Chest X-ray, PA view. Patient: 70 years old, sex M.
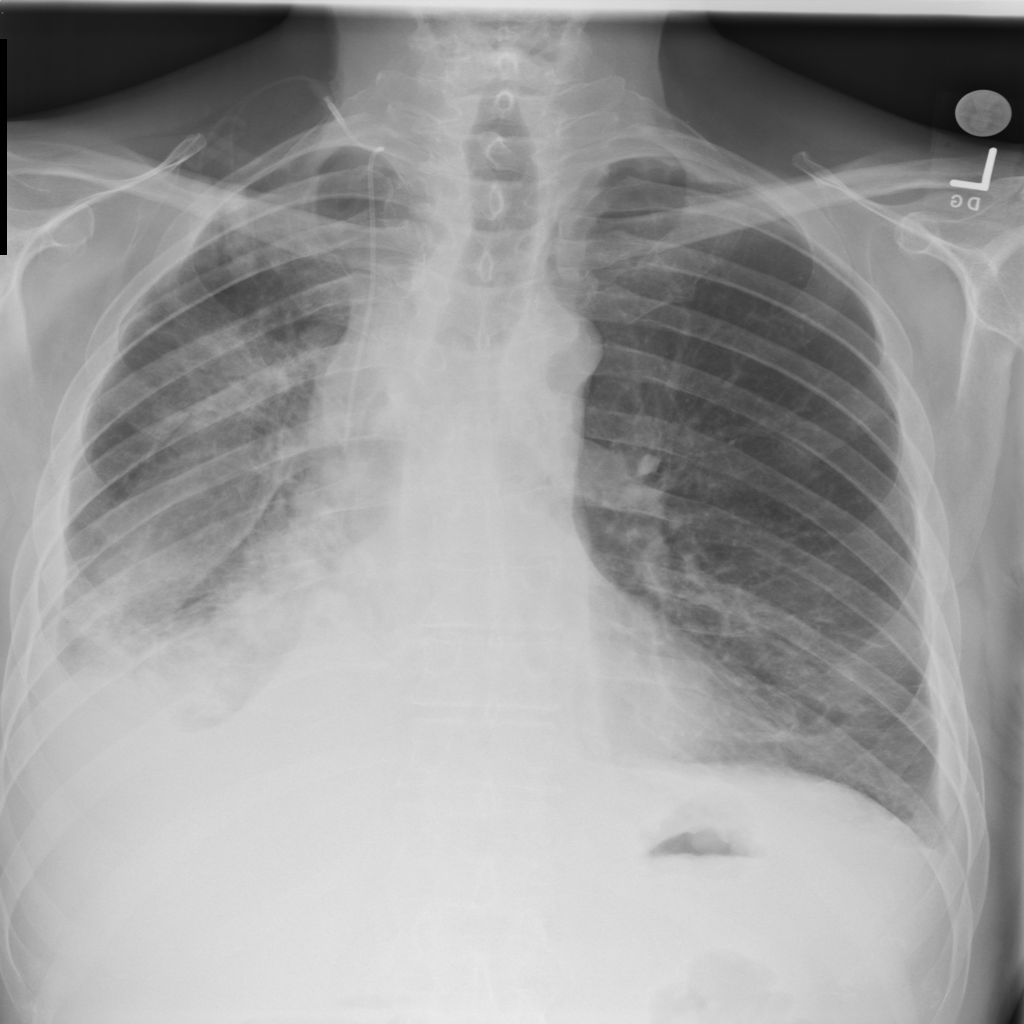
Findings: Atelectasis, Effusion, Infiltration